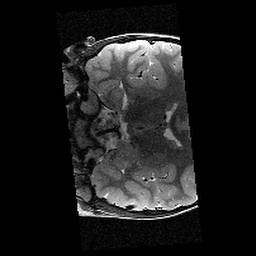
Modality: T2w
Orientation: coronal
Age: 9
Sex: male
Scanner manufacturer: siemens
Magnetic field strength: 3 T
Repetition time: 9.23 s
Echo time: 0.067 s